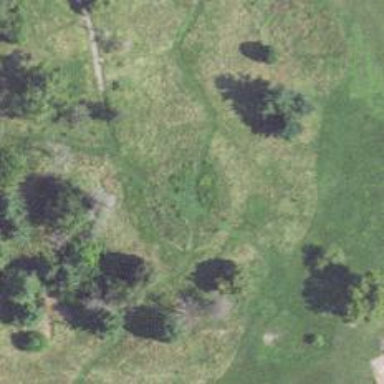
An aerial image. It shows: View of golf hole.